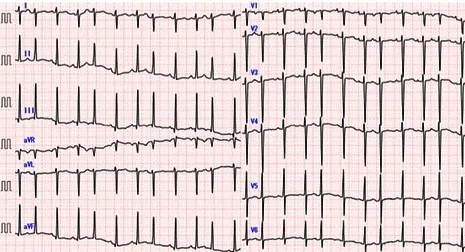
Electrocardiography findings. Twelve-lead electrocardiography (ECG) revealed irregular tachycardia (139 bpm) and sporadic PSVC without ST abnormality or wide QRS duration.
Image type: electrography (ekg)